Field crop: maize
Growth stage: 2
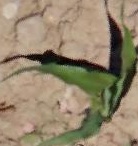
Species: maize